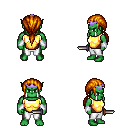
a pixel art fantasy rpg character, male body template, orc, green skin, gold chest armor, white pants, dark blonde ponytail hairstyle, purple tiara, white cloth bracers, dagger, four views (front, back, left, right), 2x2 character sprite sheet, small pixel art, hard edges, no anti-aliasing